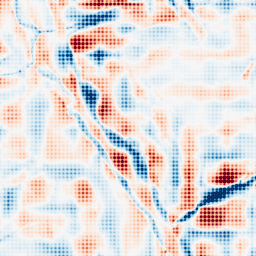
Category: wavelet
Decomposition family: wavelet_reverse_biorthogonal
Decomposition parameters: wavelet: rbio4.4
level: 5
Upsampling method: sinc_blackman
Upsampling parameters: scale: 8
kernel_size: 8
Upsampling scale: 8